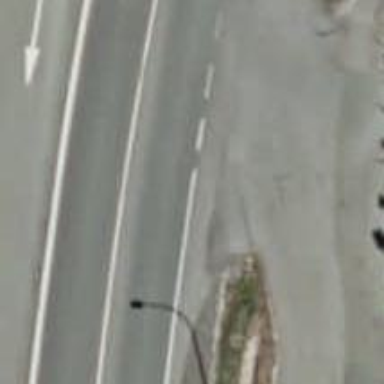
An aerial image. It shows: Road with stop sign.